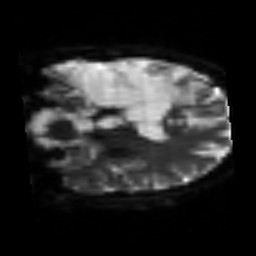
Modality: sbref
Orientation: coronal
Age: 40
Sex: male
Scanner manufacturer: siemens
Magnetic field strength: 3 T
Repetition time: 3.2 s
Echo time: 0.081 s